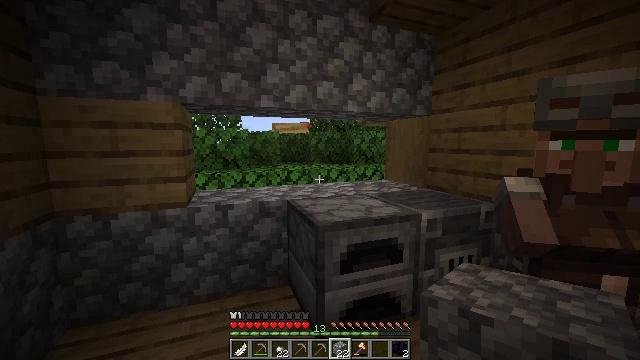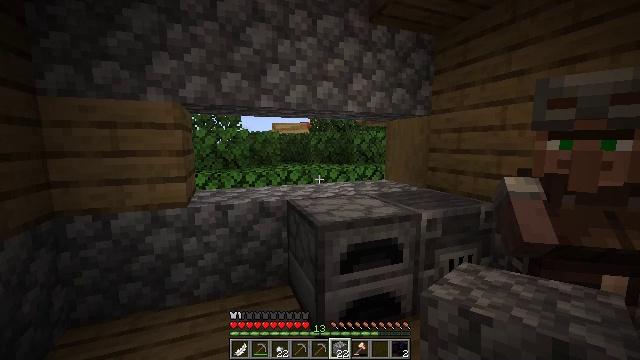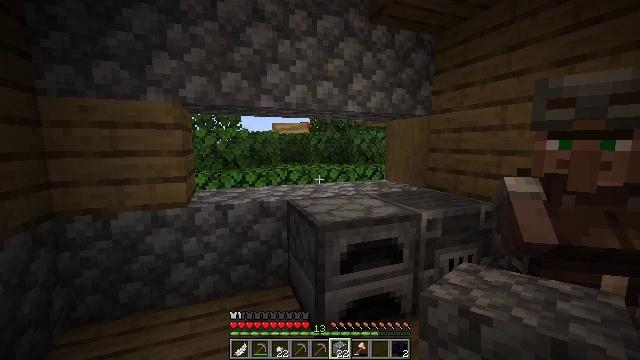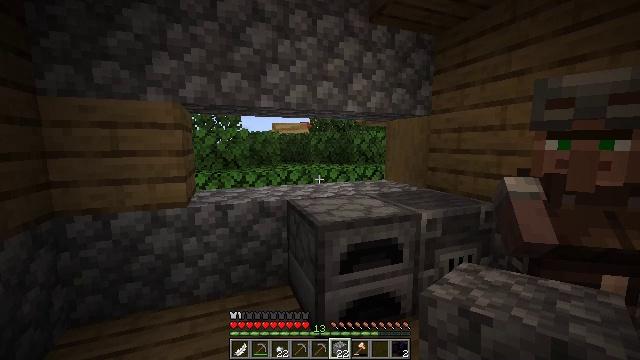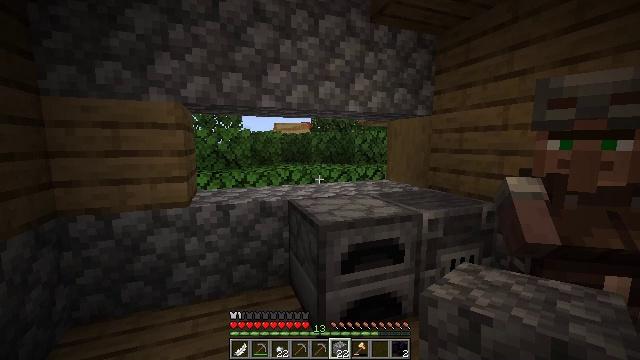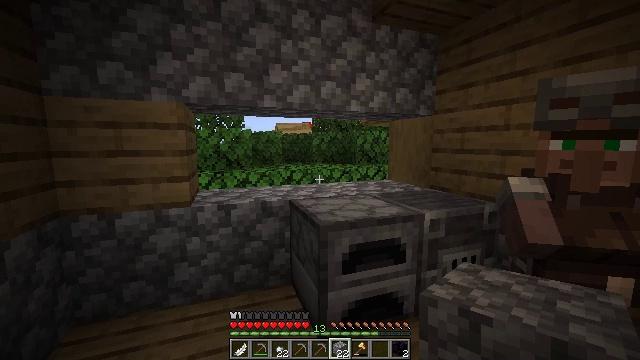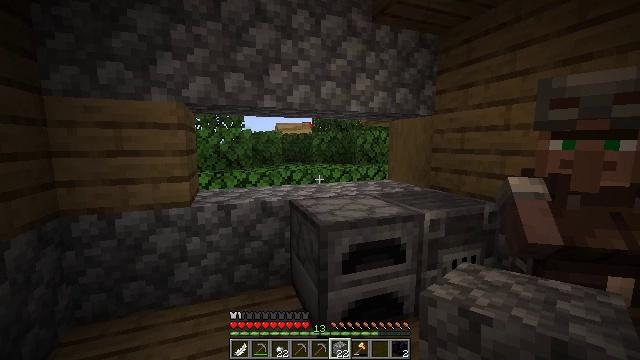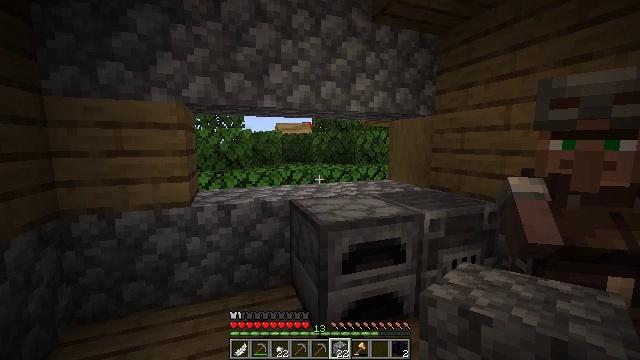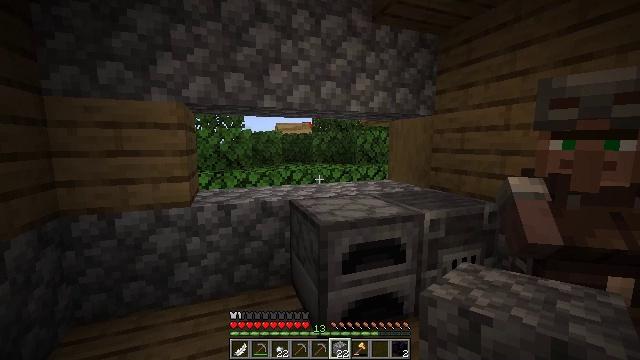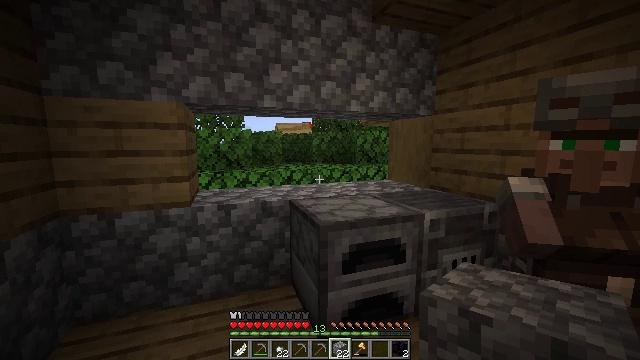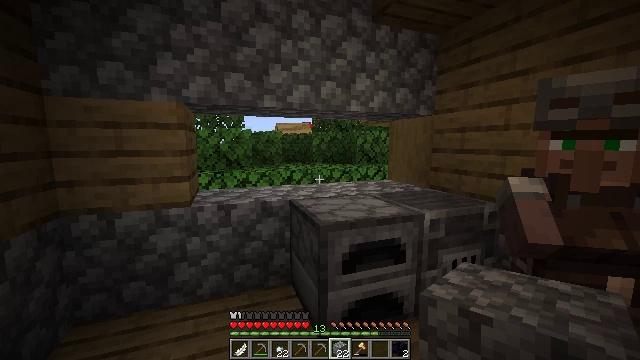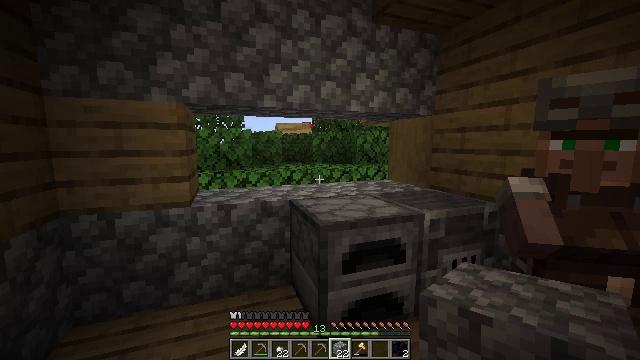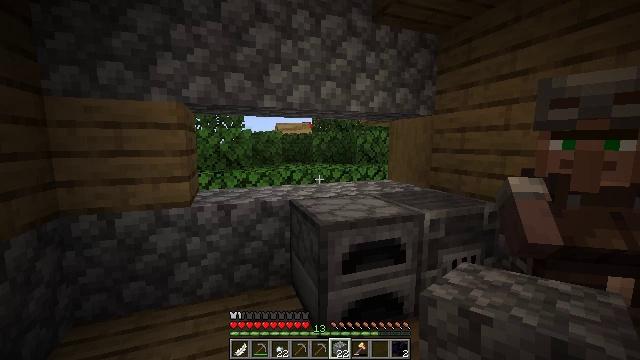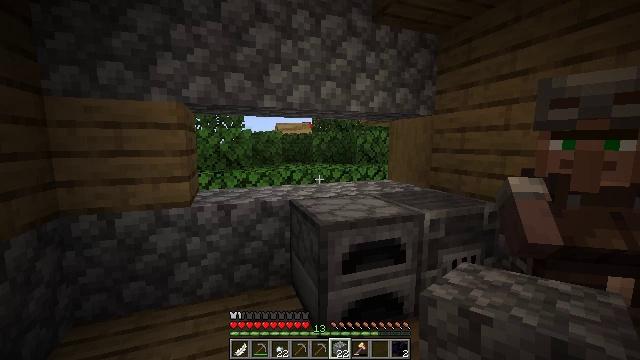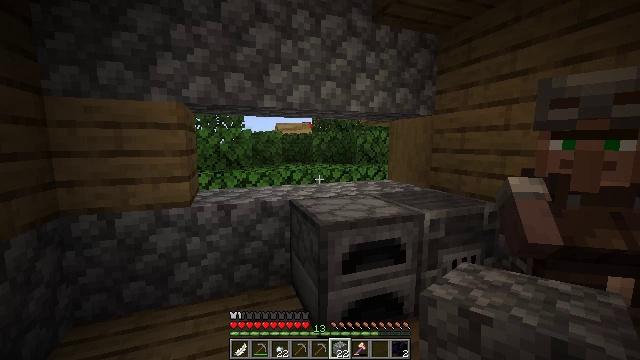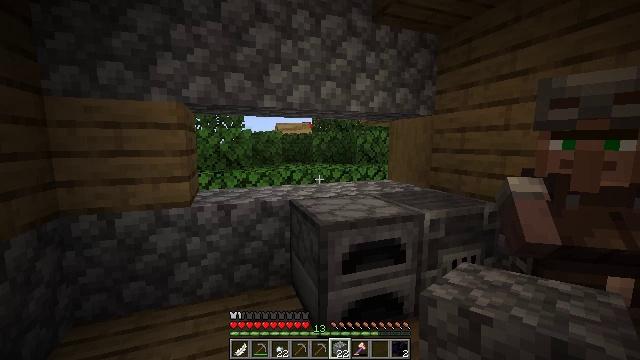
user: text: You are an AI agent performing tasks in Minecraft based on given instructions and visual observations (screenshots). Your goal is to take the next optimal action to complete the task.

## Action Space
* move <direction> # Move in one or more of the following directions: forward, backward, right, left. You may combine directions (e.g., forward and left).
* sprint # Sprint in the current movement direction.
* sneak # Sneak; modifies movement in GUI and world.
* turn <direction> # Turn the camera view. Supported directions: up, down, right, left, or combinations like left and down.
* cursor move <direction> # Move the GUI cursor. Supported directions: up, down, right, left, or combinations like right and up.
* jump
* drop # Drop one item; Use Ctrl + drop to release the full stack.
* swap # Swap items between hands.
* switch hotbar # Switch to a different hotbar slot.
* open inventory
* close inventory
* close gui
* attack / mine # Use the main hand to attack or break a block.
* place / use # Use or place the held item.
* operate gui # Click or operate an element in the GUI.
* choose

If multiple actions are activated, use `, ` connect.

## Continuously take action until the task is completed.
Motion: motion action
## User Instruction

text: Mine the oak log.
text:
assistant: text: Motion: no_op
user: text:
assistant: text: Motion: no_op
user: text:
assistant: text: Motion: no_op
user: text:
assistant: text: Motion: no_op
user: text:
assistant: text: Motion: no_op
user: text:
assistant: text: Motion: no_op
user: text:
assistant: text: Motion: no_op
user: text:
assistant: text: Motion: no_op
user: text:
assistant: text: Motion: no_op
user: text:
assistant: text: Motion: no_op
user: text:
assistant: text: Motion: no_op
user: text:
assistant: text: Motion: no_op
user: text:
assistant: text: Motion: no_op
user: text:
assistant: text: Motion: no_op
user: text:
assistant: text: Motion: no_op
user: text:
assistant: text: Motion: turn right
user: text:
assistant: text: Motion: move forward, turn right
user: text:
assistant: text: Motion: move forward, turn right
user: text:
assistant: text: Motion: move forward, turn right
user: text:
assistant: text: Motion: move forward, turn right
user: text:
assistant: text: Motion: move forward, turn right
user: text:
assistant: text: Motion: move forward, turn right
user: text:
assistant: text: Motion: turn right
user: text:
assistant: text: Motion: turn right
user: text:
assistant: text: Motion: no_op
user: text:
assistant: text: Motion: no_op
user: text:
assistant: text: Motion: no_op
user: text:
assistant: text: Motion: no_op
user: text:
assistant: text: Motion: no_op
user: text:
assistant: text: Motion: no_op